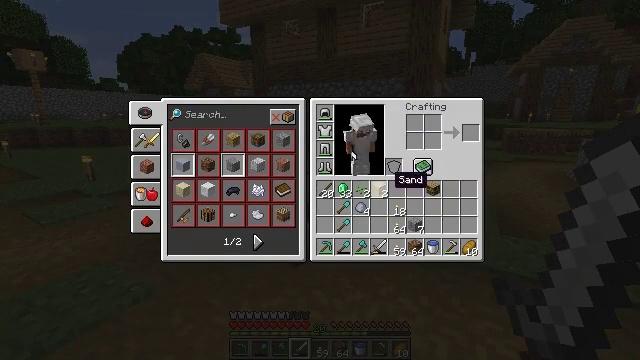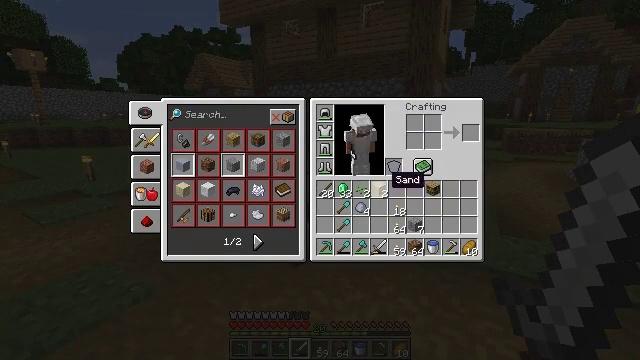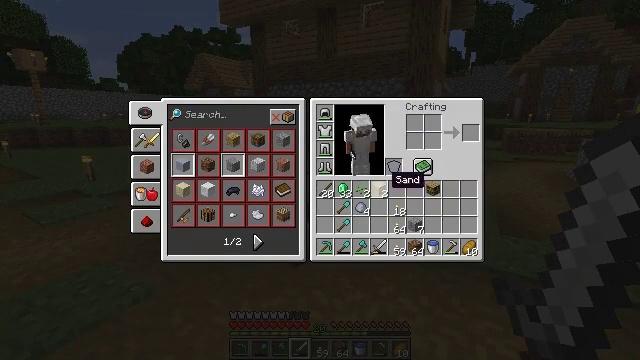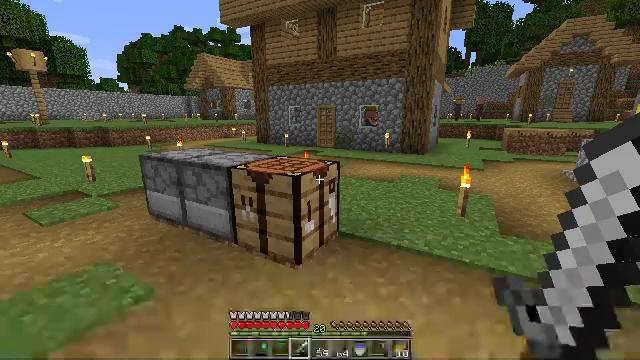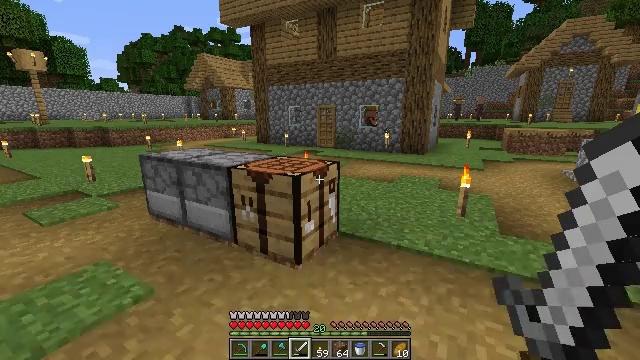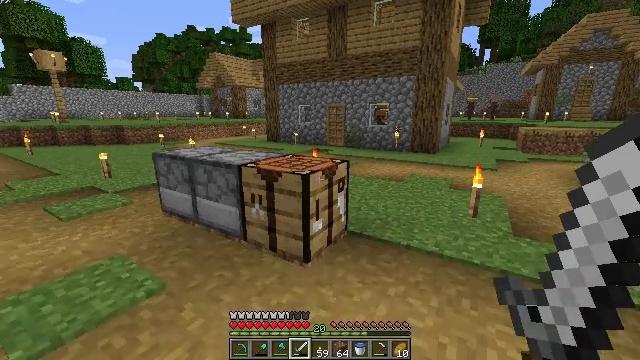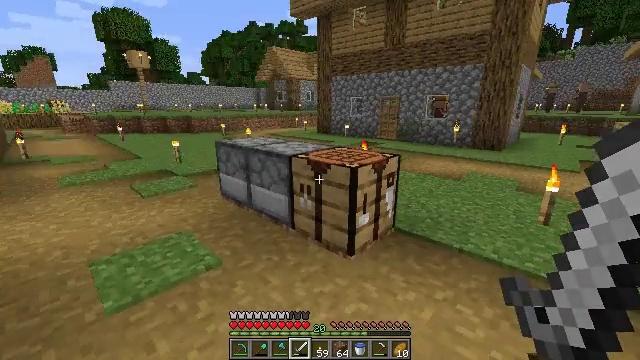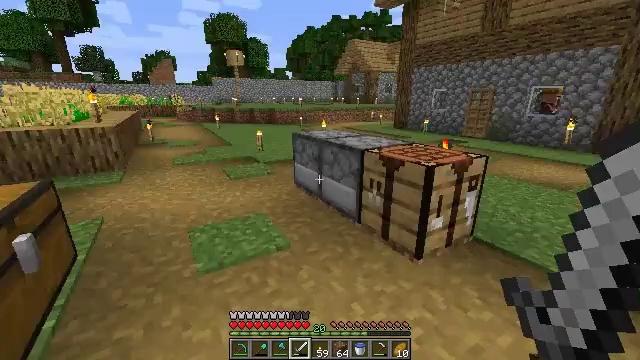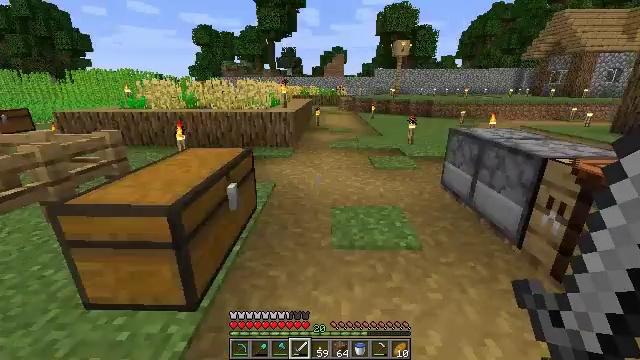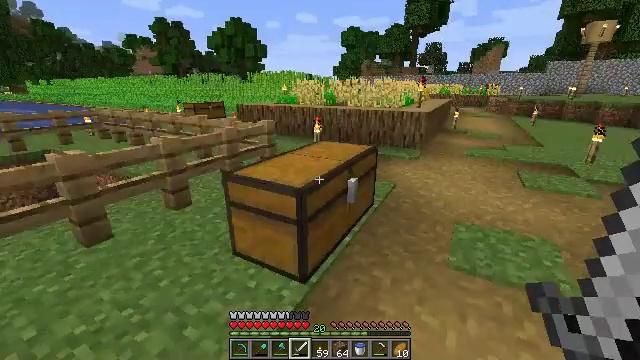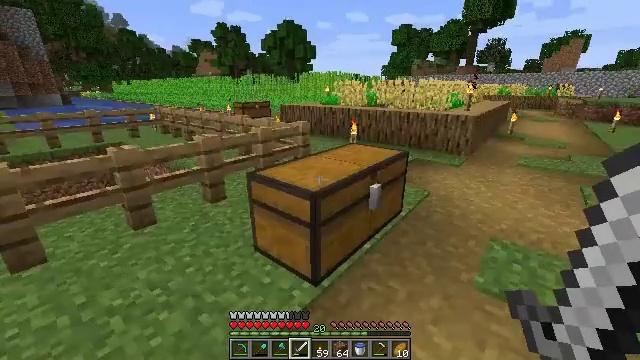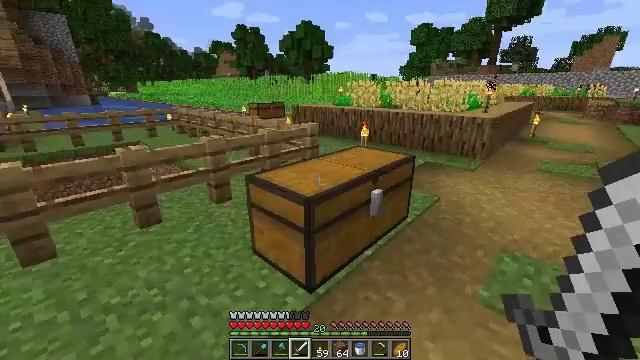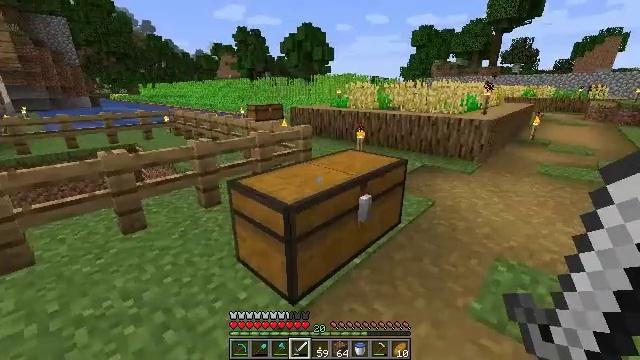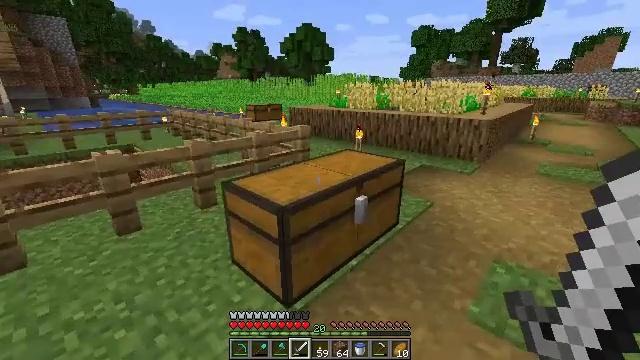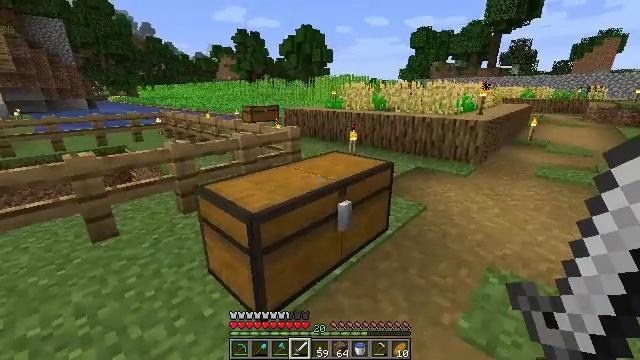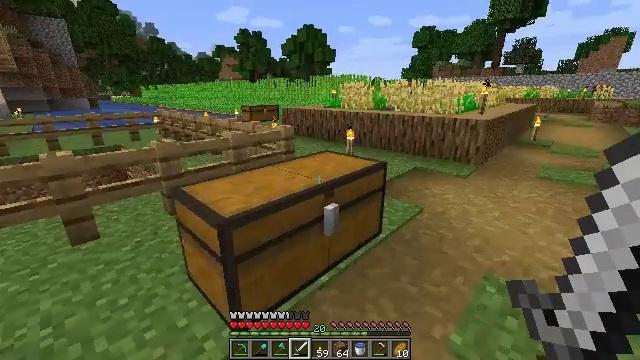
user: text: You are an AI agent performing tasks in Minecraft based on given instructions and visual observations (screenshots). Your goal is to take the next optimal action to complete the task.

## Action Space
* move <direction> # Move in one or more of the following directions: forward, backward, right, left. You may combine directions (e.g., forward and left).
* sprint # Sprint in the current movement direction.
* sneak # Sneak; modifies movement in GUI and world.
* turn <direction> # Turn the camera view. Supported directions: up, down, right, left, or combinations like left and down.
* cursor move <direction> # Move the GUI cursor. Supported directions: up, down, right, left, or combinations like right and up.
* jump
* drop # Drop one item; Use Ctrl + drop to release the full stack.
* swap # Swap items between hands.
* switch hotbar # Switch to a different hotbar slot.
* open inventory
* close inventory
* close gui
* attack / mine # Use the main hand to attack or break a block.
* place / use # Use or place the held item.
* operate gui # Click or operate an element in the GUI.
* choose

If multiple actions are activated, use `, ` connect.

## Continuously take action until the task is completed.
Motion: motion action
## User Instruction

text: Use wooden slabs and a bookshelf to craft a lectern.
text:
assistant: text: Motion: no_op
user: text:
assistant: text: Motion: no_op
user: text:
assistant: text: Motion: no_op
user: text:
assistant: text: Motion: no_op
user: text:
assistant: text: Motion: turn left
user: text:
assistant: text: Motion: turn left and down
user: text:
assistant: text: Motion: turn left and down
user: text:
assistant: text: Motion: turn left and down
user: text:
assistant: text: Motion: move right, turn left
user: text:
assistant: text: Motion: move right, turn left
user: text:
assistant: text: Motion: move forward and move right, turn left
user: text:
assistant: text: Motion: move forward and move right
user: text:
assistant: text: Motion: move forward and move right
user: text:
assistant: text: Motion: move forward and move right
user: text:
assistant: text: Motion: move forward and move right
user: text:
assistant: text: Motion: move forward and move right, turn left and down
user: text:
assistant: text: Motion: move forward and move right, turn left and down
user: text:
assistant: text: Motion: move forward and move right, turn left and down
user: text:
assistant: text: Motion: move forward, turn left and down, use / place
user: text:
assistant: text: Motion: turn left, use / place
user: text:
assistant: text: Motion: use / place
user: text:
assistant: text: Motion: use / place
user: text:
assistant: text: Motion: turn left
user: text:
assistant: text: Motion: no_op
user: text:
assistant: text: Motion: no_op
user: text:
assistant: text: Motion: no_op
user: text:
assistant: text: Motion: no_op
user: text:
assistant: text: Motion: no_op
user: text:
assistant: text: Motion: no_op
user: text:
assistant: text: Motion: no_op